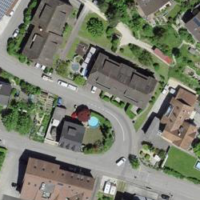
EUNIS habitat code: 54
Species observed at this site:
Galium mollugo
Vitis vinifera
Primula veris
Ilex aquifolium